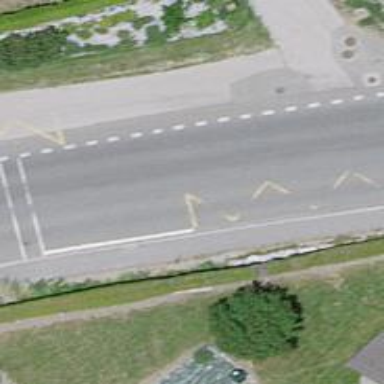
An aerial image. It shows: Zebra crossing on the road.